Question: I am writing a notepad app and I'm making a 'create a password' screen pop up until you've created one, and then a 'log in' screen will pop up from then on.
Here is some sample code:
'''
File myFile = new File(getFilesDir() + "pass.txt");
if (!myFile.exists()) // if "pass.txt" DOESN'T exist, make them create a password
{
try {
// this writes the password to the "pass.txt" file
// which is the one that is checked to exist.
// after it is written to, it should always exist.
FileOutputStream fos = openFileOutput("pass.txt", Context.MODE_PRIVATE);
fos.write(pass.getBytes());
// this writes the security question to a different file.
fos = openFileOutput("securityQ.txt", Context.MODE_PRIVATE);
fos.write(secQ.getBytes());
// this writes the security answer to a different file.
fos = openFileOutput("securityAnswer.txt", Context.MODE_PRIVATE);
fos.write(secAns.getBytes());
fos.close();
} catch(Exception e) {}
'''
^ That is in one method. Then, in another I do this:
'''
try { // input the right password to the String data
char[] inputBuffer = new char[1024];
fIn = openFileInput("pass.txt");
isr = new InputStreamReader(fIn);
isr.read(inputBuffer);
data = new String(inputBuffer);
isr.close();
fIn.close();
}catch(IOException e){}
if (password.getText().toString().equals(data)) // if password is right, log in.
{
loggedin();
}
else // if the password entered is wrong, display the right one.
{
TextView scr = (TextView)findViewById(R.id.display);
scr.setText("." + data + "."+'
'+"." + password.getText().toString() + ".");
}
'''
The problem is that the user can't log in even though the password is entered correctly and the display proves that.
The other problem is that whenever I run the app again, it goes to the create screen, which means that it is recognizes the file to NOT exist (even though I just wrote to it).
I've dealt with files this whole project and it can keep track of entered text so that when you press a button, it reads the file back to you. Even if you close it, it keeps track of what you input. For some reason though, the password thing doesn't work.
Here is an image of what happens (the first '.k.' is the data read from the '"pass.txt"' file and the second '.k.' is the user inputted 'String' from the 'EditText'):

<URL>
Had to simply use the '.trim()' method on the password user input.
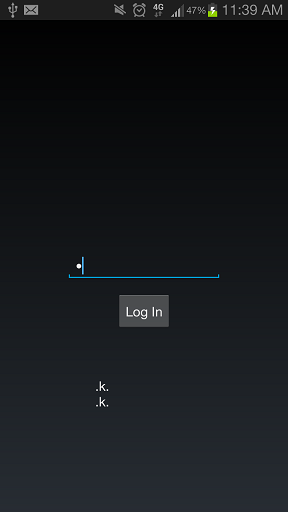
Answer: I'll pass on commenting about saving passwords in a file called "pass.txt", and just focus on the technical part.
'''
File myFile = new File(getFilesDir() + "pass.txt");
'''
'myFile' will never be a valid file. You don't have a separator '/' between the path and the file name. Since that will never be vaild, the next line will say it doesn't exist and go through the whole block.
You can easily fix this one of two ways:
'''
File myFile = new File(getFilesDir() + "/pass.txt");
'''
That simply adds the separator to the file name.
'''
File myFile = new File(getFilesDir(), "pass.txt");
'''
This is probably the better option, since it uses the explicit 'path, file' constructor. Either one is fine, though.